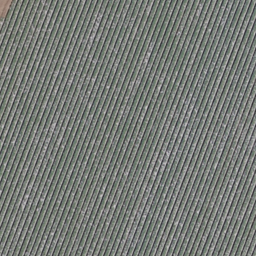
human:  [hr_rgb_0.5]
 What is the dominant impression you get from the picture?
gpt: farmland